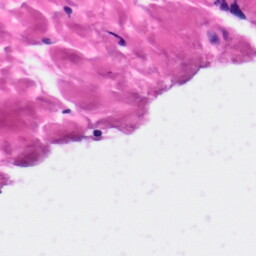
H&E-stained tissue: Skin